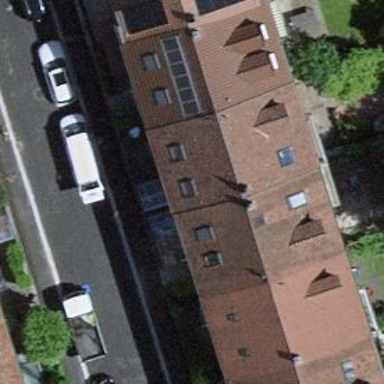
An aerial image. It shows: Terrace building.